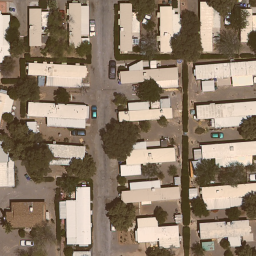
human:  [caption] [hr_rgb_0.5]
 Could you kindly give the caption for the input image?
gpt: Many mobile homes are closed to each other in the mobile home park .

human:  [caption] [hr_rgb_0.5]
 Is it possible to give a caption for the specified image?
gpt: Many mobile homes arranged in lines in the mobile home park and some roads go through this area .

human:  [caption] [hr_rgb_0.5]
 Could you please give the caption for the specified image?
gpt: Many mobile homes arranged in lines in the mobile home park .

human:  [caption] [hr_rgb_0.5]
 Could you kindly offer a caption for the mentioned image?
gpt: Lots of mobile homes with plants surrounded in the mobile home park .

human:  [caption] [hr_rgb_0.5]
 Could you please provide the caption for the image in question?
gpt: Lots of mobile homes arranged in lines and some roads go through this area .